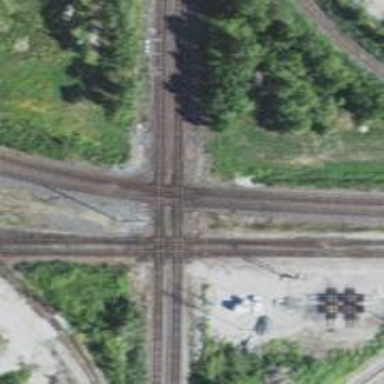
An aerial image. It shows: Railway crossing.